Field crop: tomato
Growth stage: 1
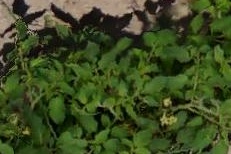
Species: tomato